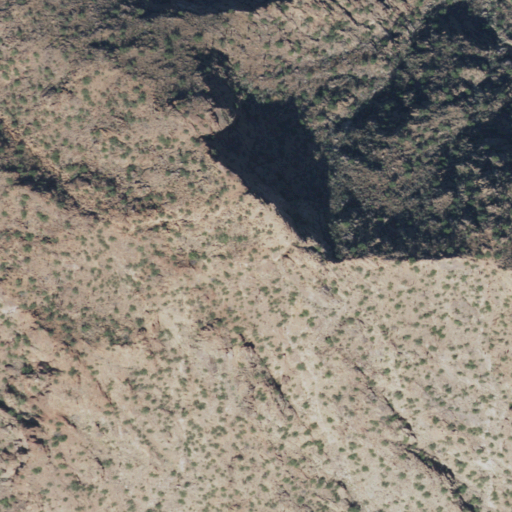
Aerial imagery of mountain in Arizona named Camelback Mountain containing only shrub